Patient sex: M
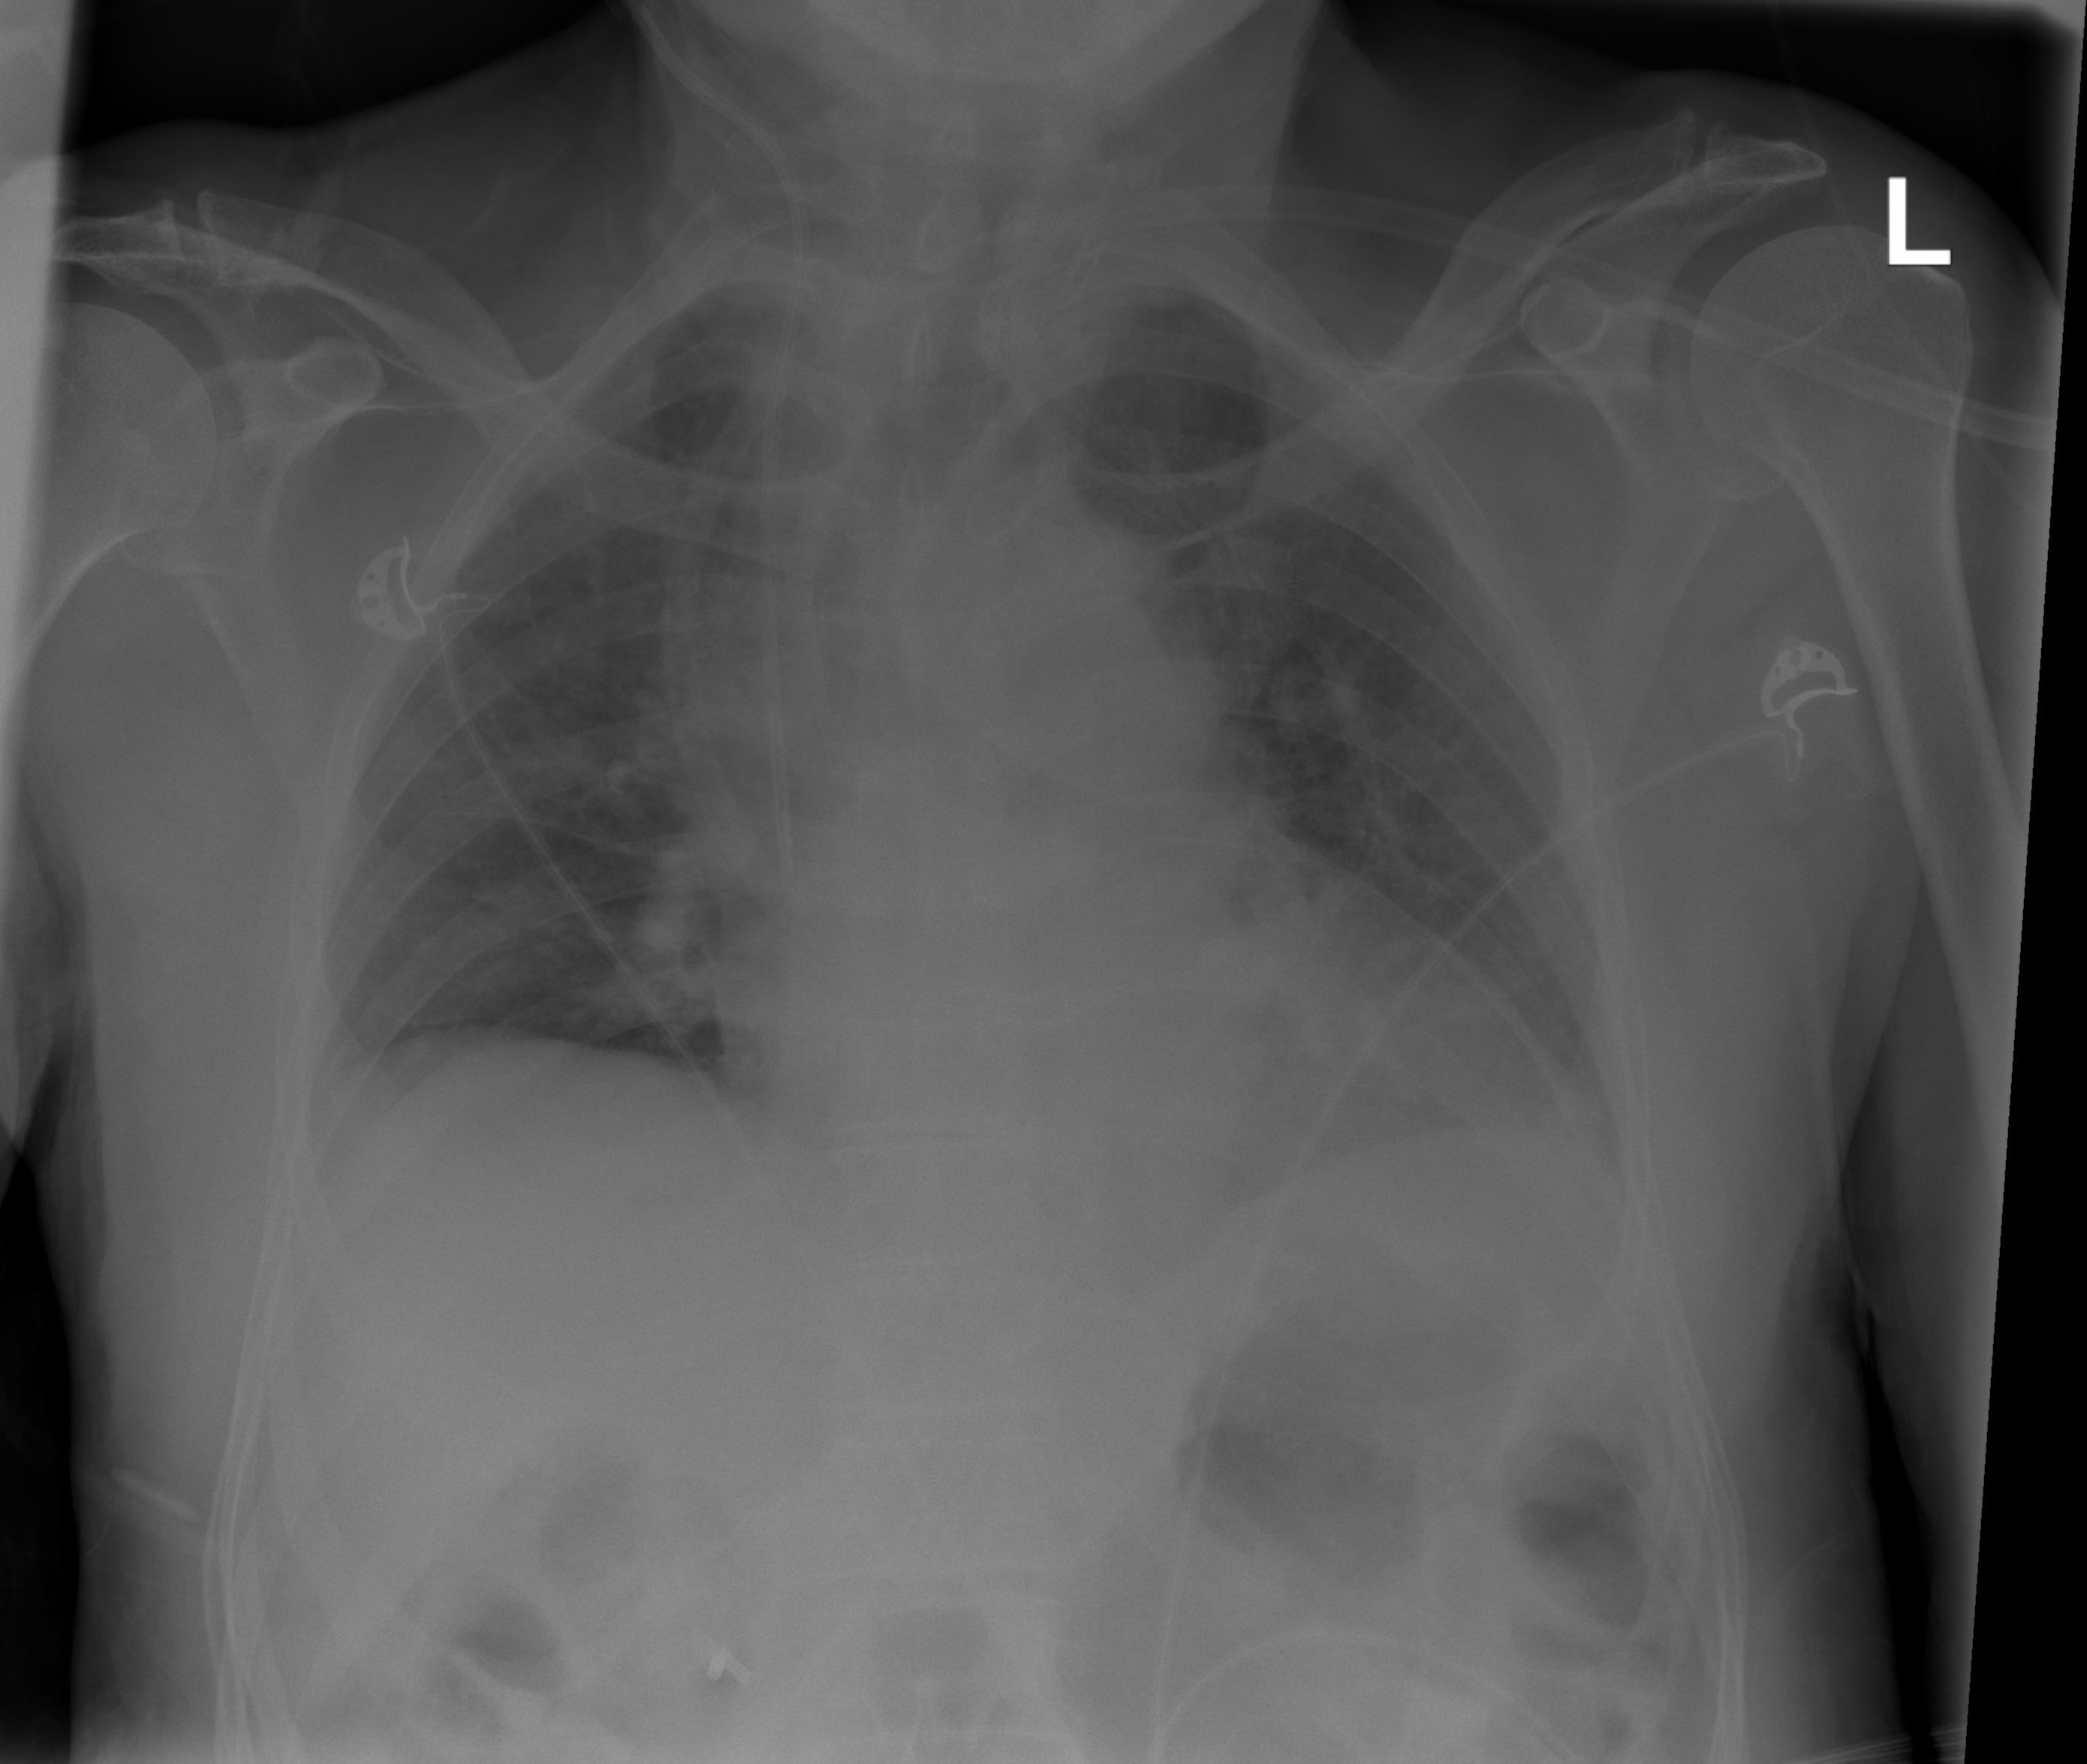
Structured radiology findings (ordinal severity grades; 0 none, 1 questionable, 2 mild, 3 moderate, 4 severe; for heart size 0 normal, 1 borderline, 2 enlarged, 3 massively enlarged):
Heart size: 0
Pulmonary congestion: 2
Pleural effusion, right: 0
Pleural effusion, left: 0
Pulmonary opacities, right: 0
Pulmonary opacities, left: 0
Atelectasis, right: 0
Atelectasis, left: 0